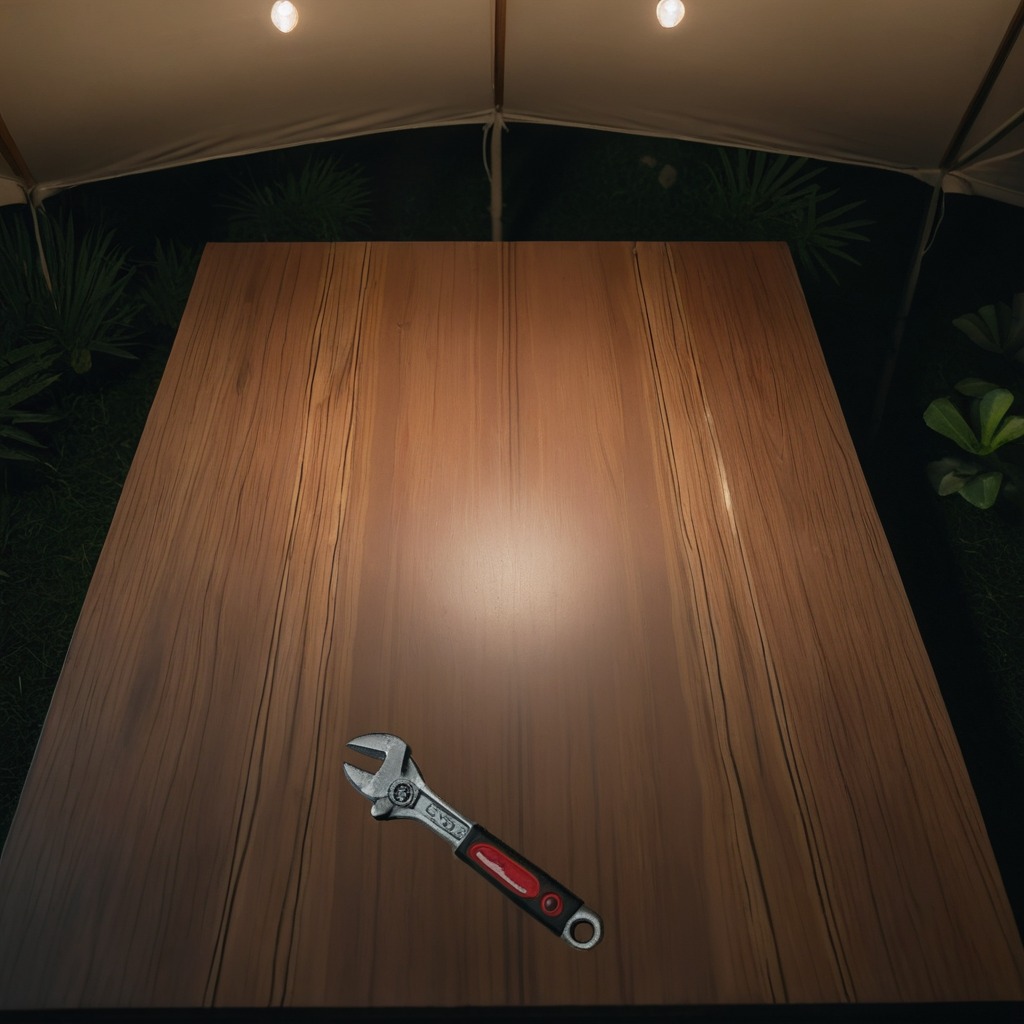
An wrench lies on a wooden table inside a jungle field workshop tent at night.